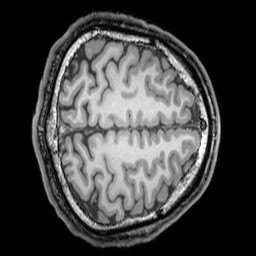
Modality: T1w
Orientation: axial
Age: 24
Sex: male
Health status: healthy
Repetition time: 0.081 s
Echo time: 0.037 s